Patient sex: F
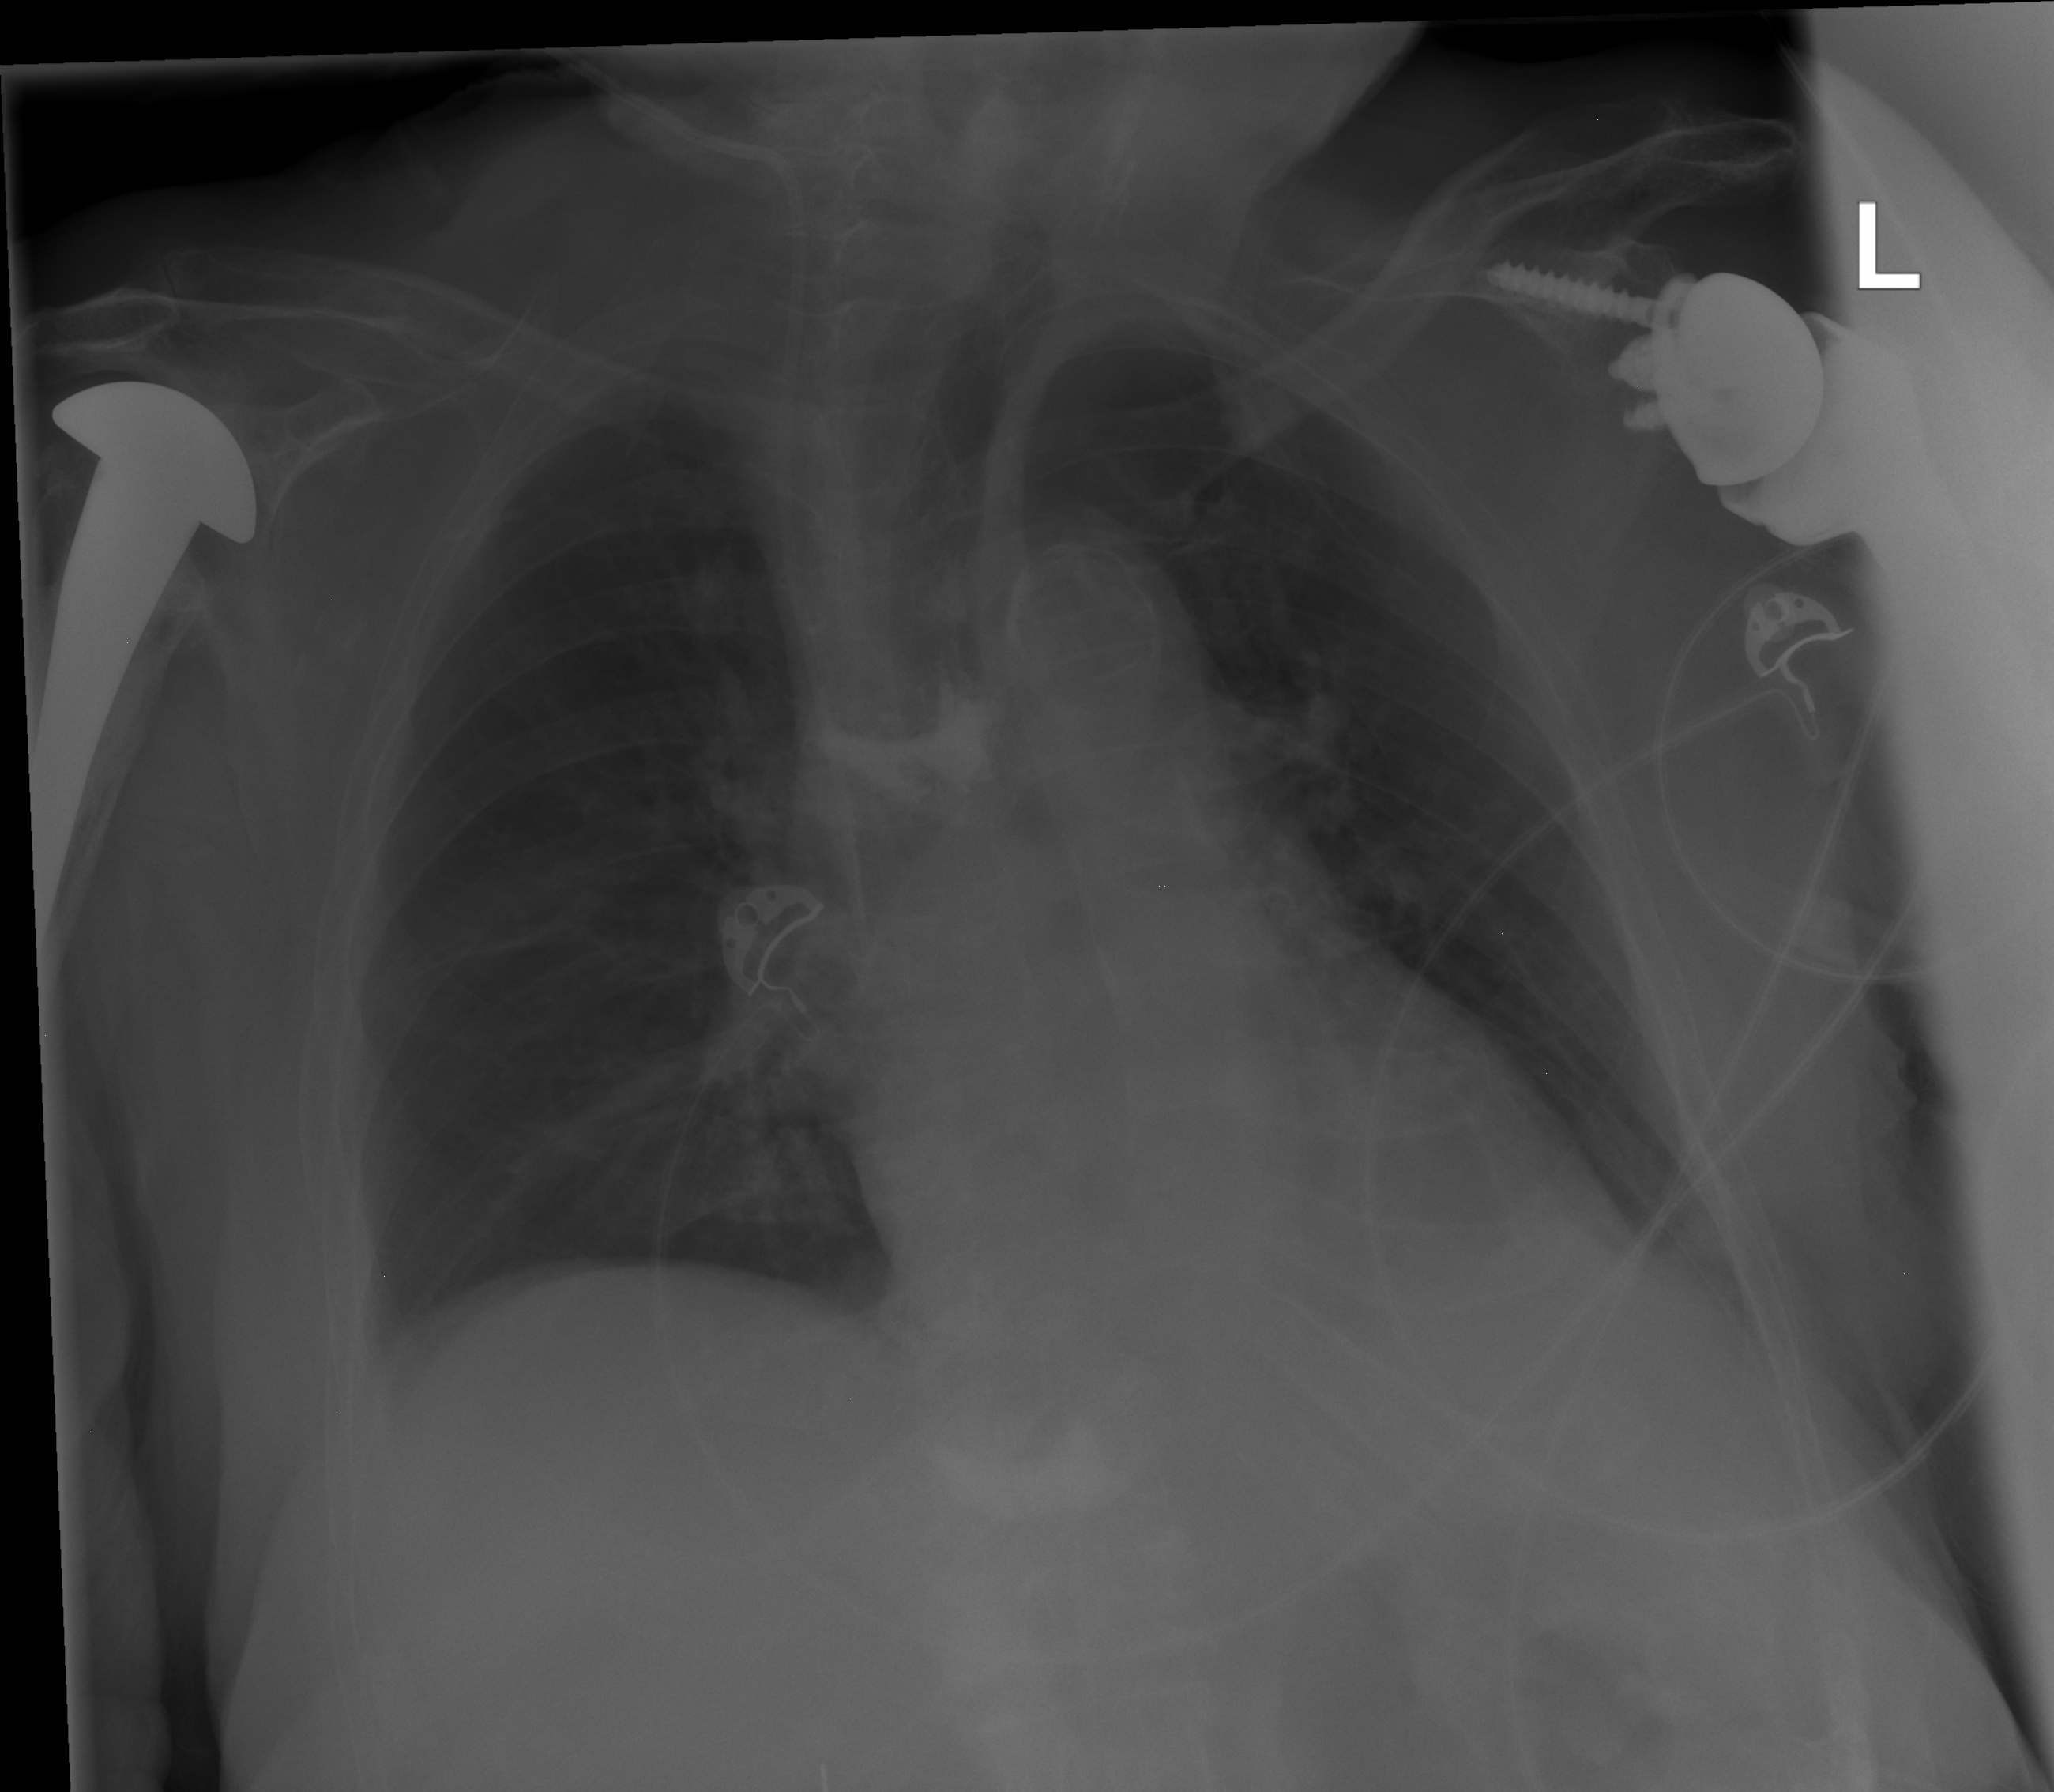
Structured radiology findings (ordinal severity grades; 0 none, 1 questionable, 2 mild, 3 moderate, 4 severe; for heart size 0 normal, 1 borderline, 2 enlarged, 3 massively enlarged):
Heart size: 0
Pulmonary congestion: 0
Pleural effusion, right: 0
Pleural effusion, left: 0
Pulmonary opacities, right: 0
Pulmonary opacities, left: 0
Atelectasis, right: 0
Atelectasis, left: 1